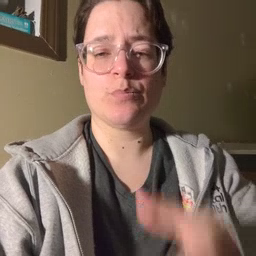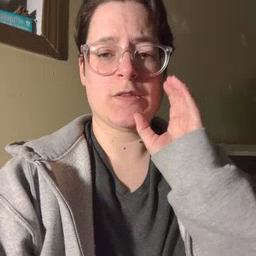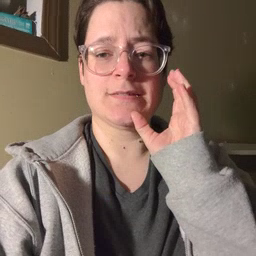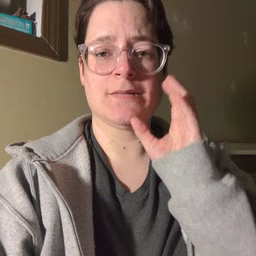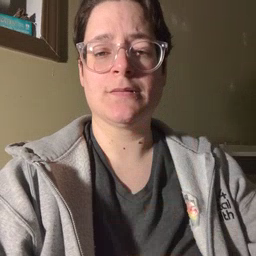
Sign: drink